Question: I try to use the HTML5 standard for my website.
Here I have a detail page of my blog.

Here is the code:
'''
<article>
<hgroup class="title">
<h1>@Model.Title</h1>
<h6>@Html.InsertHeaderPost(@Model.PublishDate, @Model.Tags)</h6>
</hgroup>
<p>@Html.DisplayTextFor(m => m.Content)</p>
</article>
'''
is it the good way when using article and hgroup tag?
How can I reduce the space between Intruction a ... and Tags: .. ? I didn't succeed.
Here is my css for hgroup
'''
/* page titles */
hgroup.title {
margin-bottom: 10px;
}
'''
Thanks.
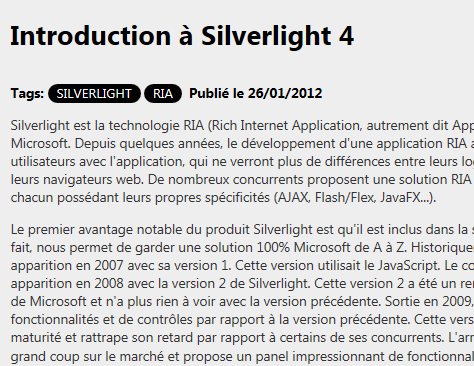
Answer: Yes, that is fine. As for the margin, try using a browser developer tool such as Firebug or Chrome's built-in one (press F12) to see where the space is coming from. Right-clicking and selecting "Inspect" on the elements should show their margins/padding.